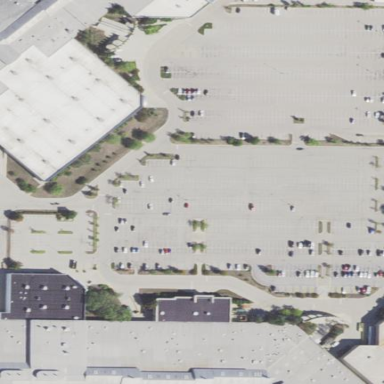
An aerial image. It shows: Retail section within department store.